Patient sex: M
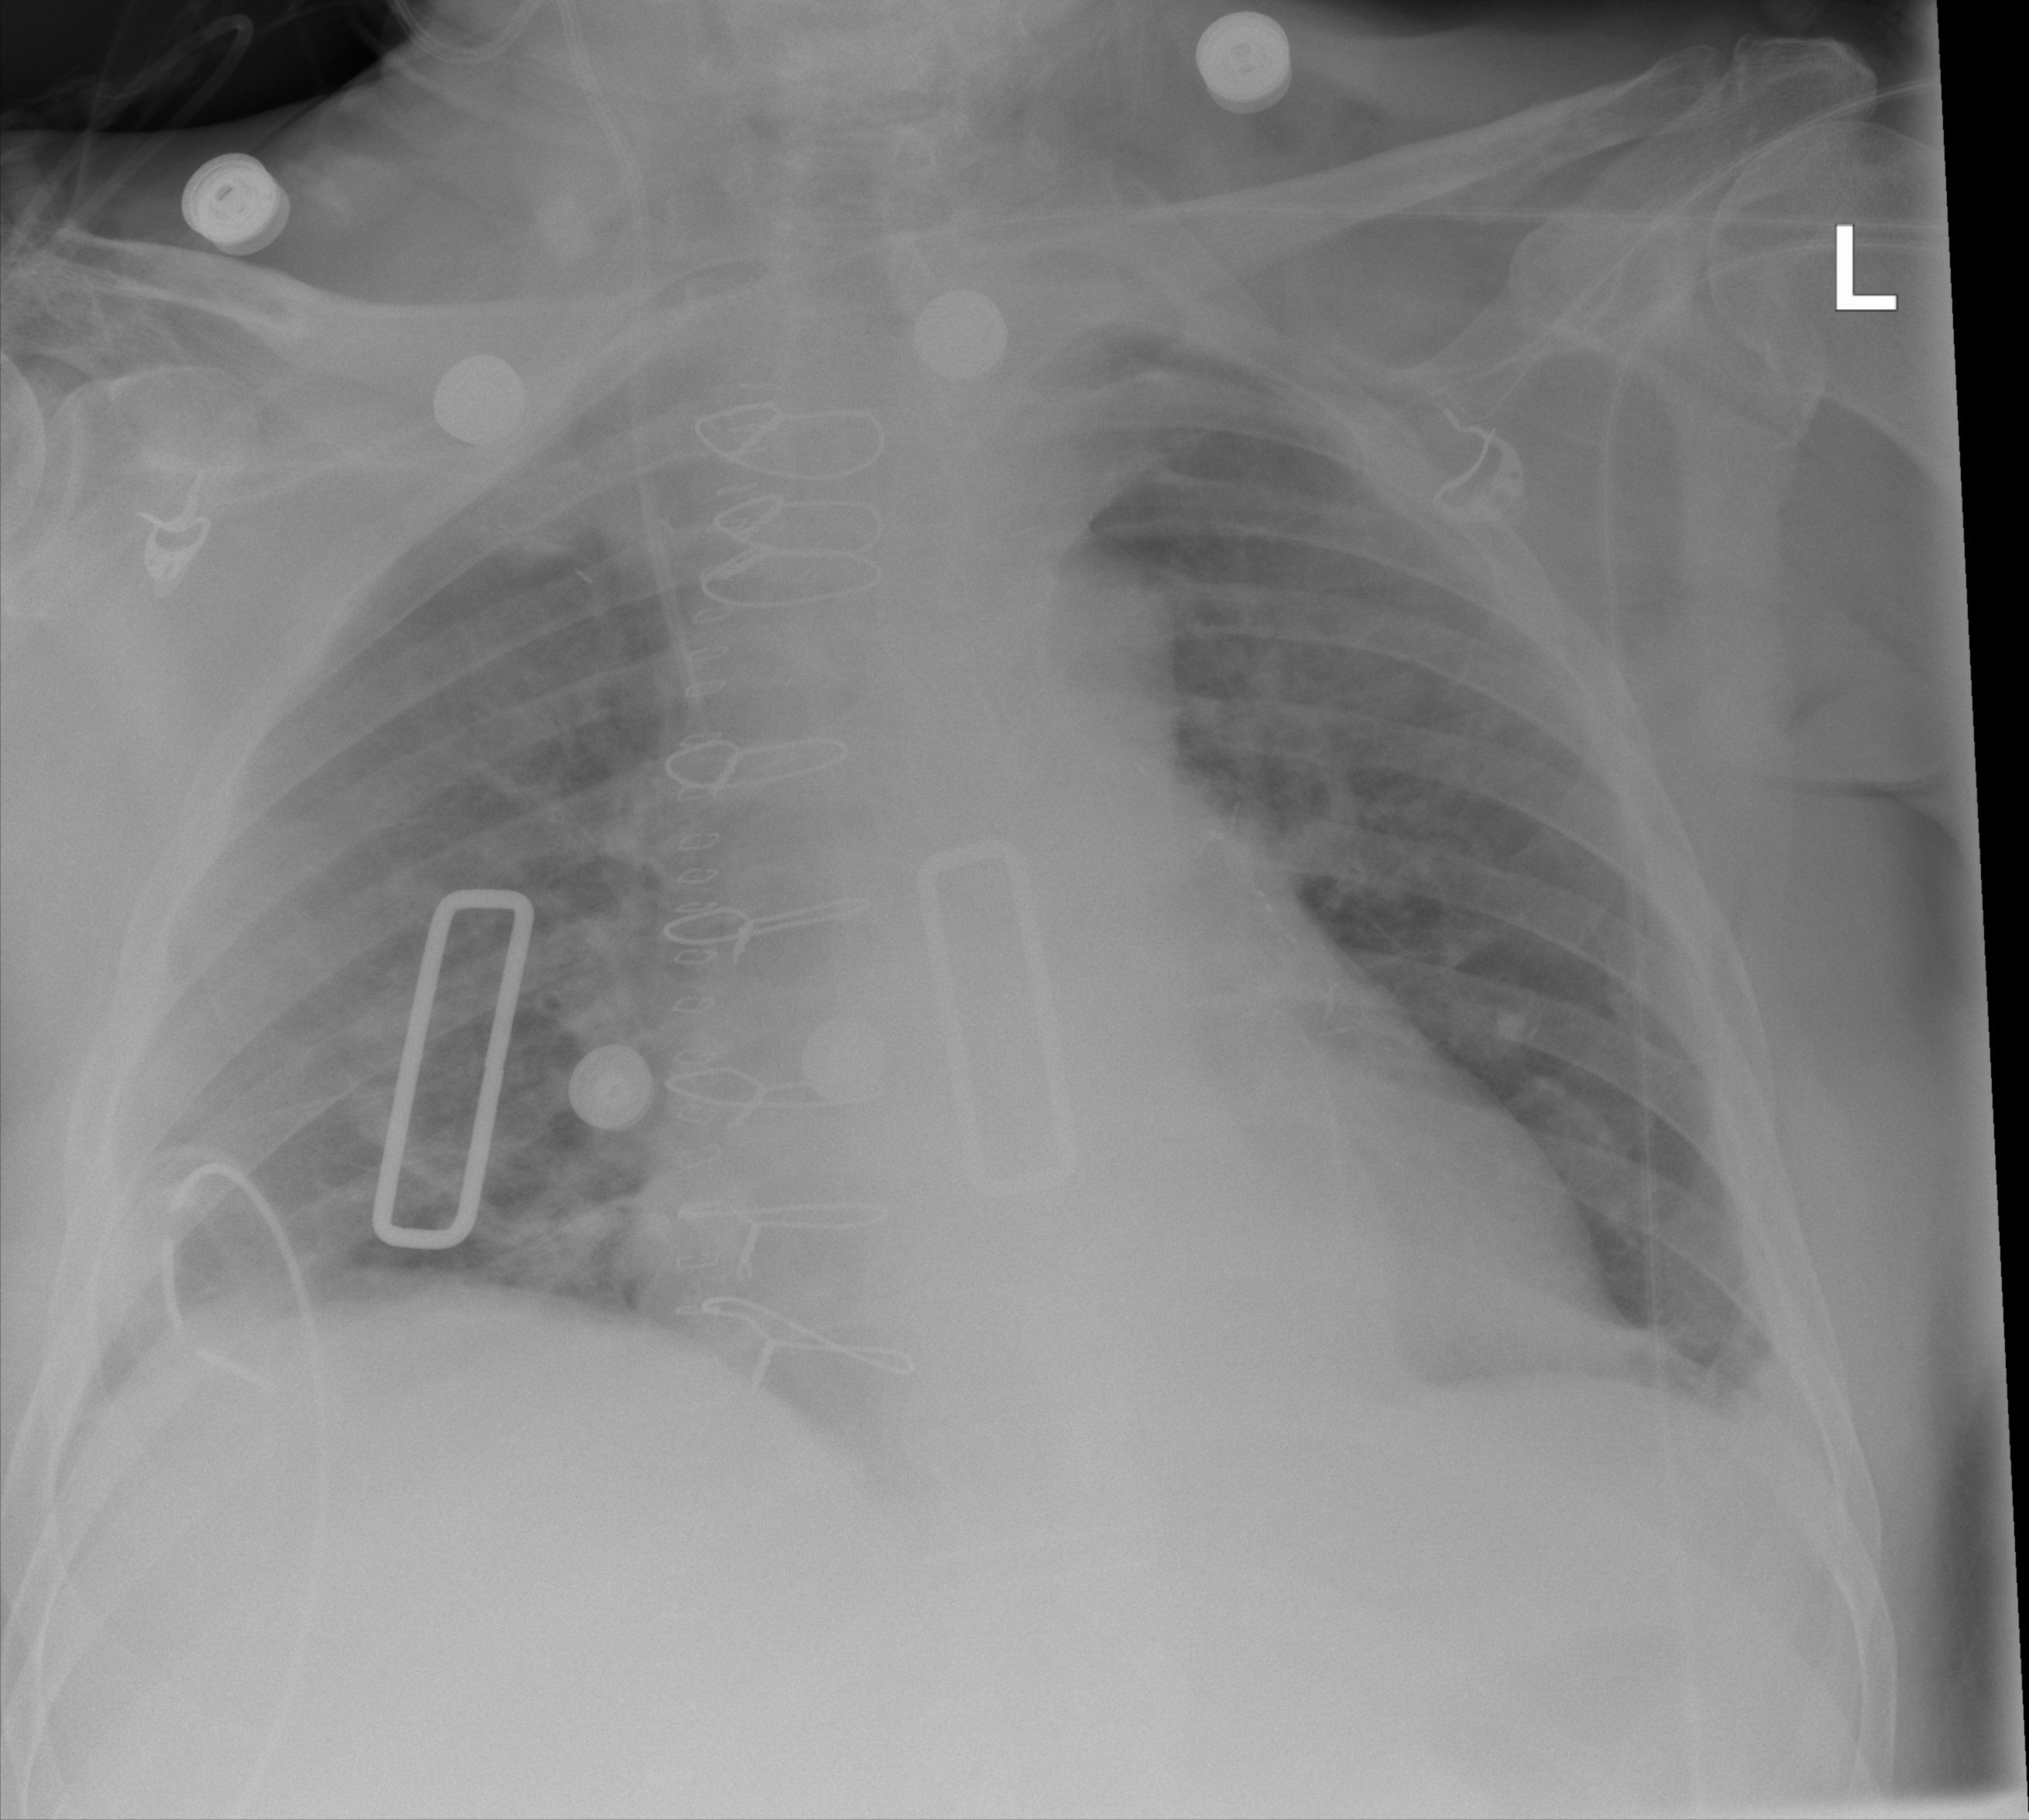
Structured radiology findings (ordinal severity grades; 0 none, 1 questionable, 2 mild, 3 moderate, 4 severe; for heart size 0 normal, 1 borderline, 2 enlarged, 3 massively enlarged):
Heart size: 2
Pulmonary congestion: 2
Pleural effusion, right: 0
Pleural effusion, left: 2
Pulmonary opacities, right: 2
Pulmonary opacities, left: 0
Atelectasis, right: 2
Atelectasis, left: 2